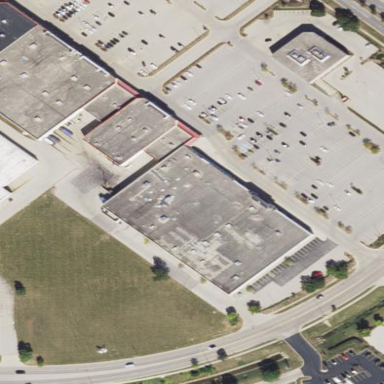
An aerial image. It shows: Retail building housing supermarket.